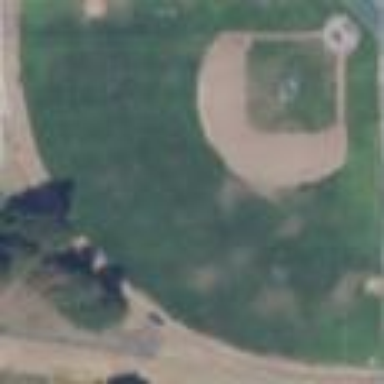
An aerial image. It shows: Baseball pitch for leisure and sports activities.